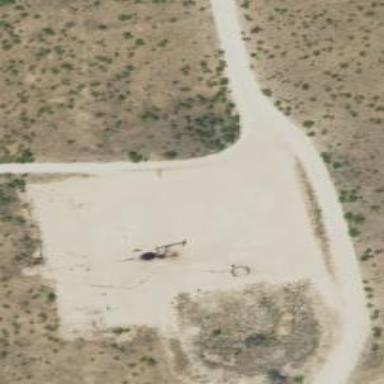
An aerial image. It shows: Petroleum well that is man-made.